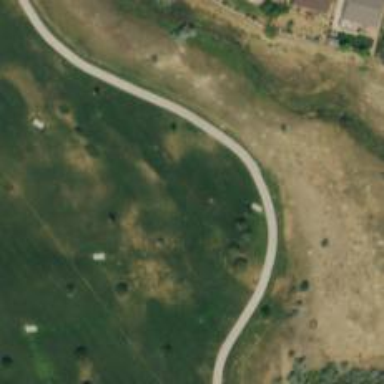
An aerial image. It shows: Disc golf basket.